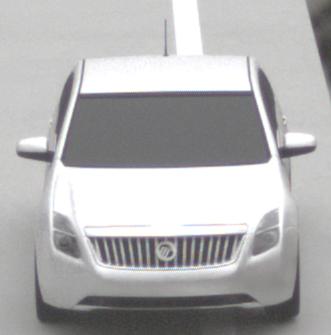
Make: Mercury
Model: Milan
Detailed model: -
Model produced from: 2009
Model produced until: 2010
Doors: 4
Color: white
Road condition: dry road
Daytime: midday
Contrast: low contrast